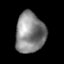
Tissue: lung
Cell type: Others
Senescence score: 0.198
Nuclear area (px): 1158
Mean DAPI intensity: 133.767